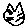
Label: cat